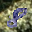
Label: 8